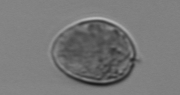
Label: Prorocentrum